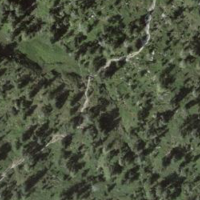
EUNIS habitat code: 26
Species observed at this site:
Vaccinium myrtillus